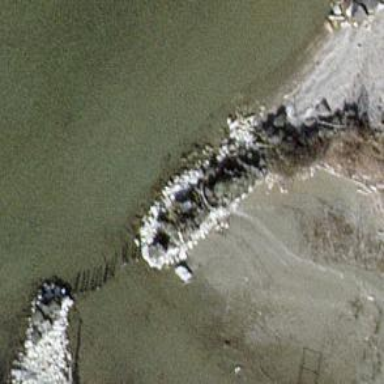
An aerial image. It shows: Breakwater structure.